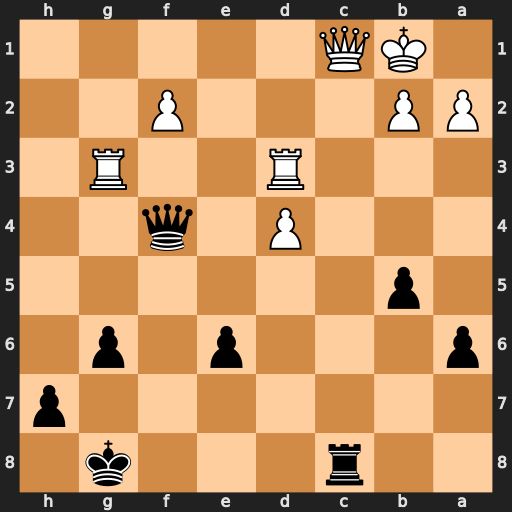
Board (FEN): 2r3k1/7p/p3p1p1/1p6/3P1q2/3R2R1/PP3P2/1KQ5
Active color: b
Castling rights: -
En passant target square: -
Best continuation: Rxc1#